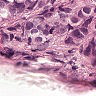
Metastatic tissue present: yes